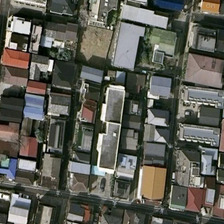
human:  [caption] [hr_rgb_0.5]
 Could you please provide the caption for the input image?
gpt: many buildings in different colors are in a dense residential area .

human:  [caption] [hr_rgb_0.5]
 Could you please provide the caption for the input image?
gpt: many buildings in different colors are in a dense residential area .

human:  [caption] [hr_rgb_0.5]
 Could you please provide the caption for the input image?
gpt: many buildings in different colors are in a dense residential area .

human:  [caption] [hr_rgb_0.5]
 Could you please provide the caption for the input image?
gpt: many buildings in different colors are in a dense residential area .

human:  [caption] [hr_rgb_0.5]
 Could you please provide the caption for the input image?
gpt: many buildings in different colors are in a dense residential area .